Aerial crown-view tile of a tropical tree (Barro Colorado Island, Panama), acquired 20240813:
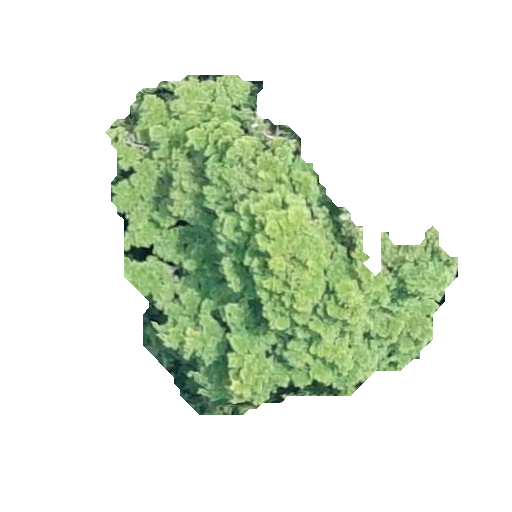
Species: Terminalia amazonia
GBIF accepted scientific name: Terminalia amazonica
Crown area: 110.818 m²